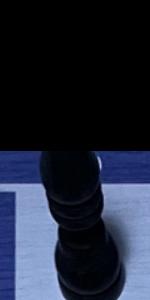
Label: Bishop_Black